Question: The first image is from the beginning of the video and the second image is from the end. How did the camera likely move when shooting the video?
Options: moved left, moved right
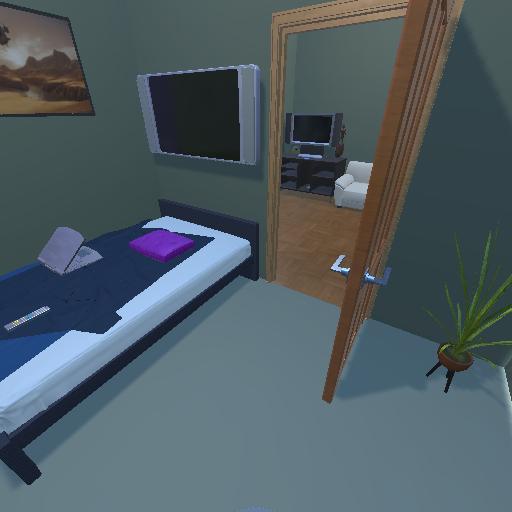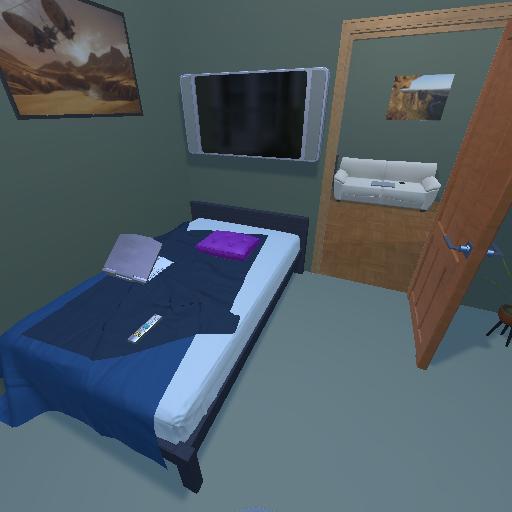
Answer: moved left